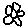
Label: flower